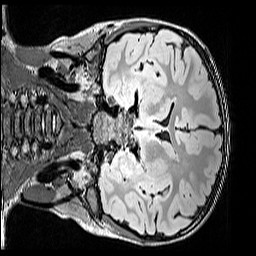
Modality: FLAIR
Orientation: coronal
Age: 10
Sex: male
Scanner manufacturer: siemens
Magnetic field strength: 3 T
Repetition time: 5 s
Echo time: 0.388 s